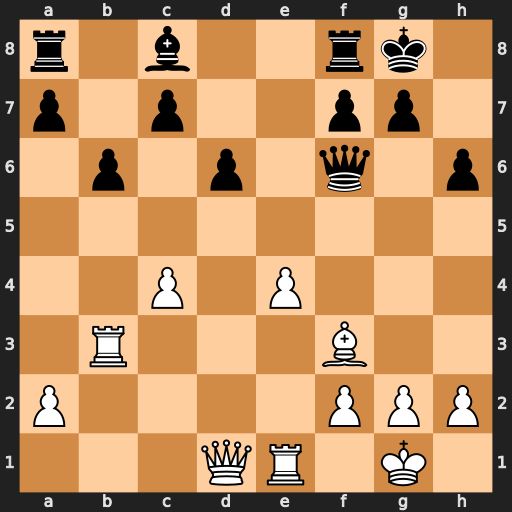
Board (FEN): r1b2rk1/p1p2pp1/1p1p1q1p/8/2P1P3/1R3B2/P4PPP/3QR1K1
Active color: w
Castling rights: -
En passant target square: -
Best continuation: e5 dxe5 Bxa8